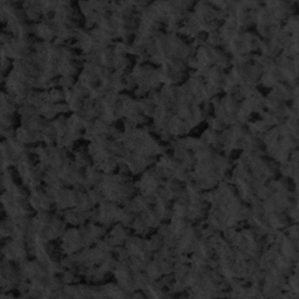
Label: frost